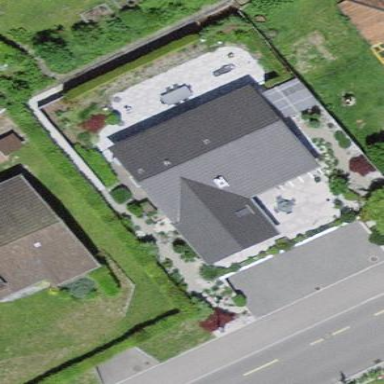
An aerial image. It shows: Detached building with gabled roof.